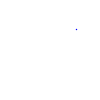
Particle: kaon